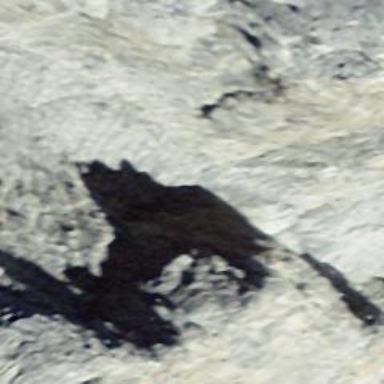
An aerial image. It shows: Cliff in nature.